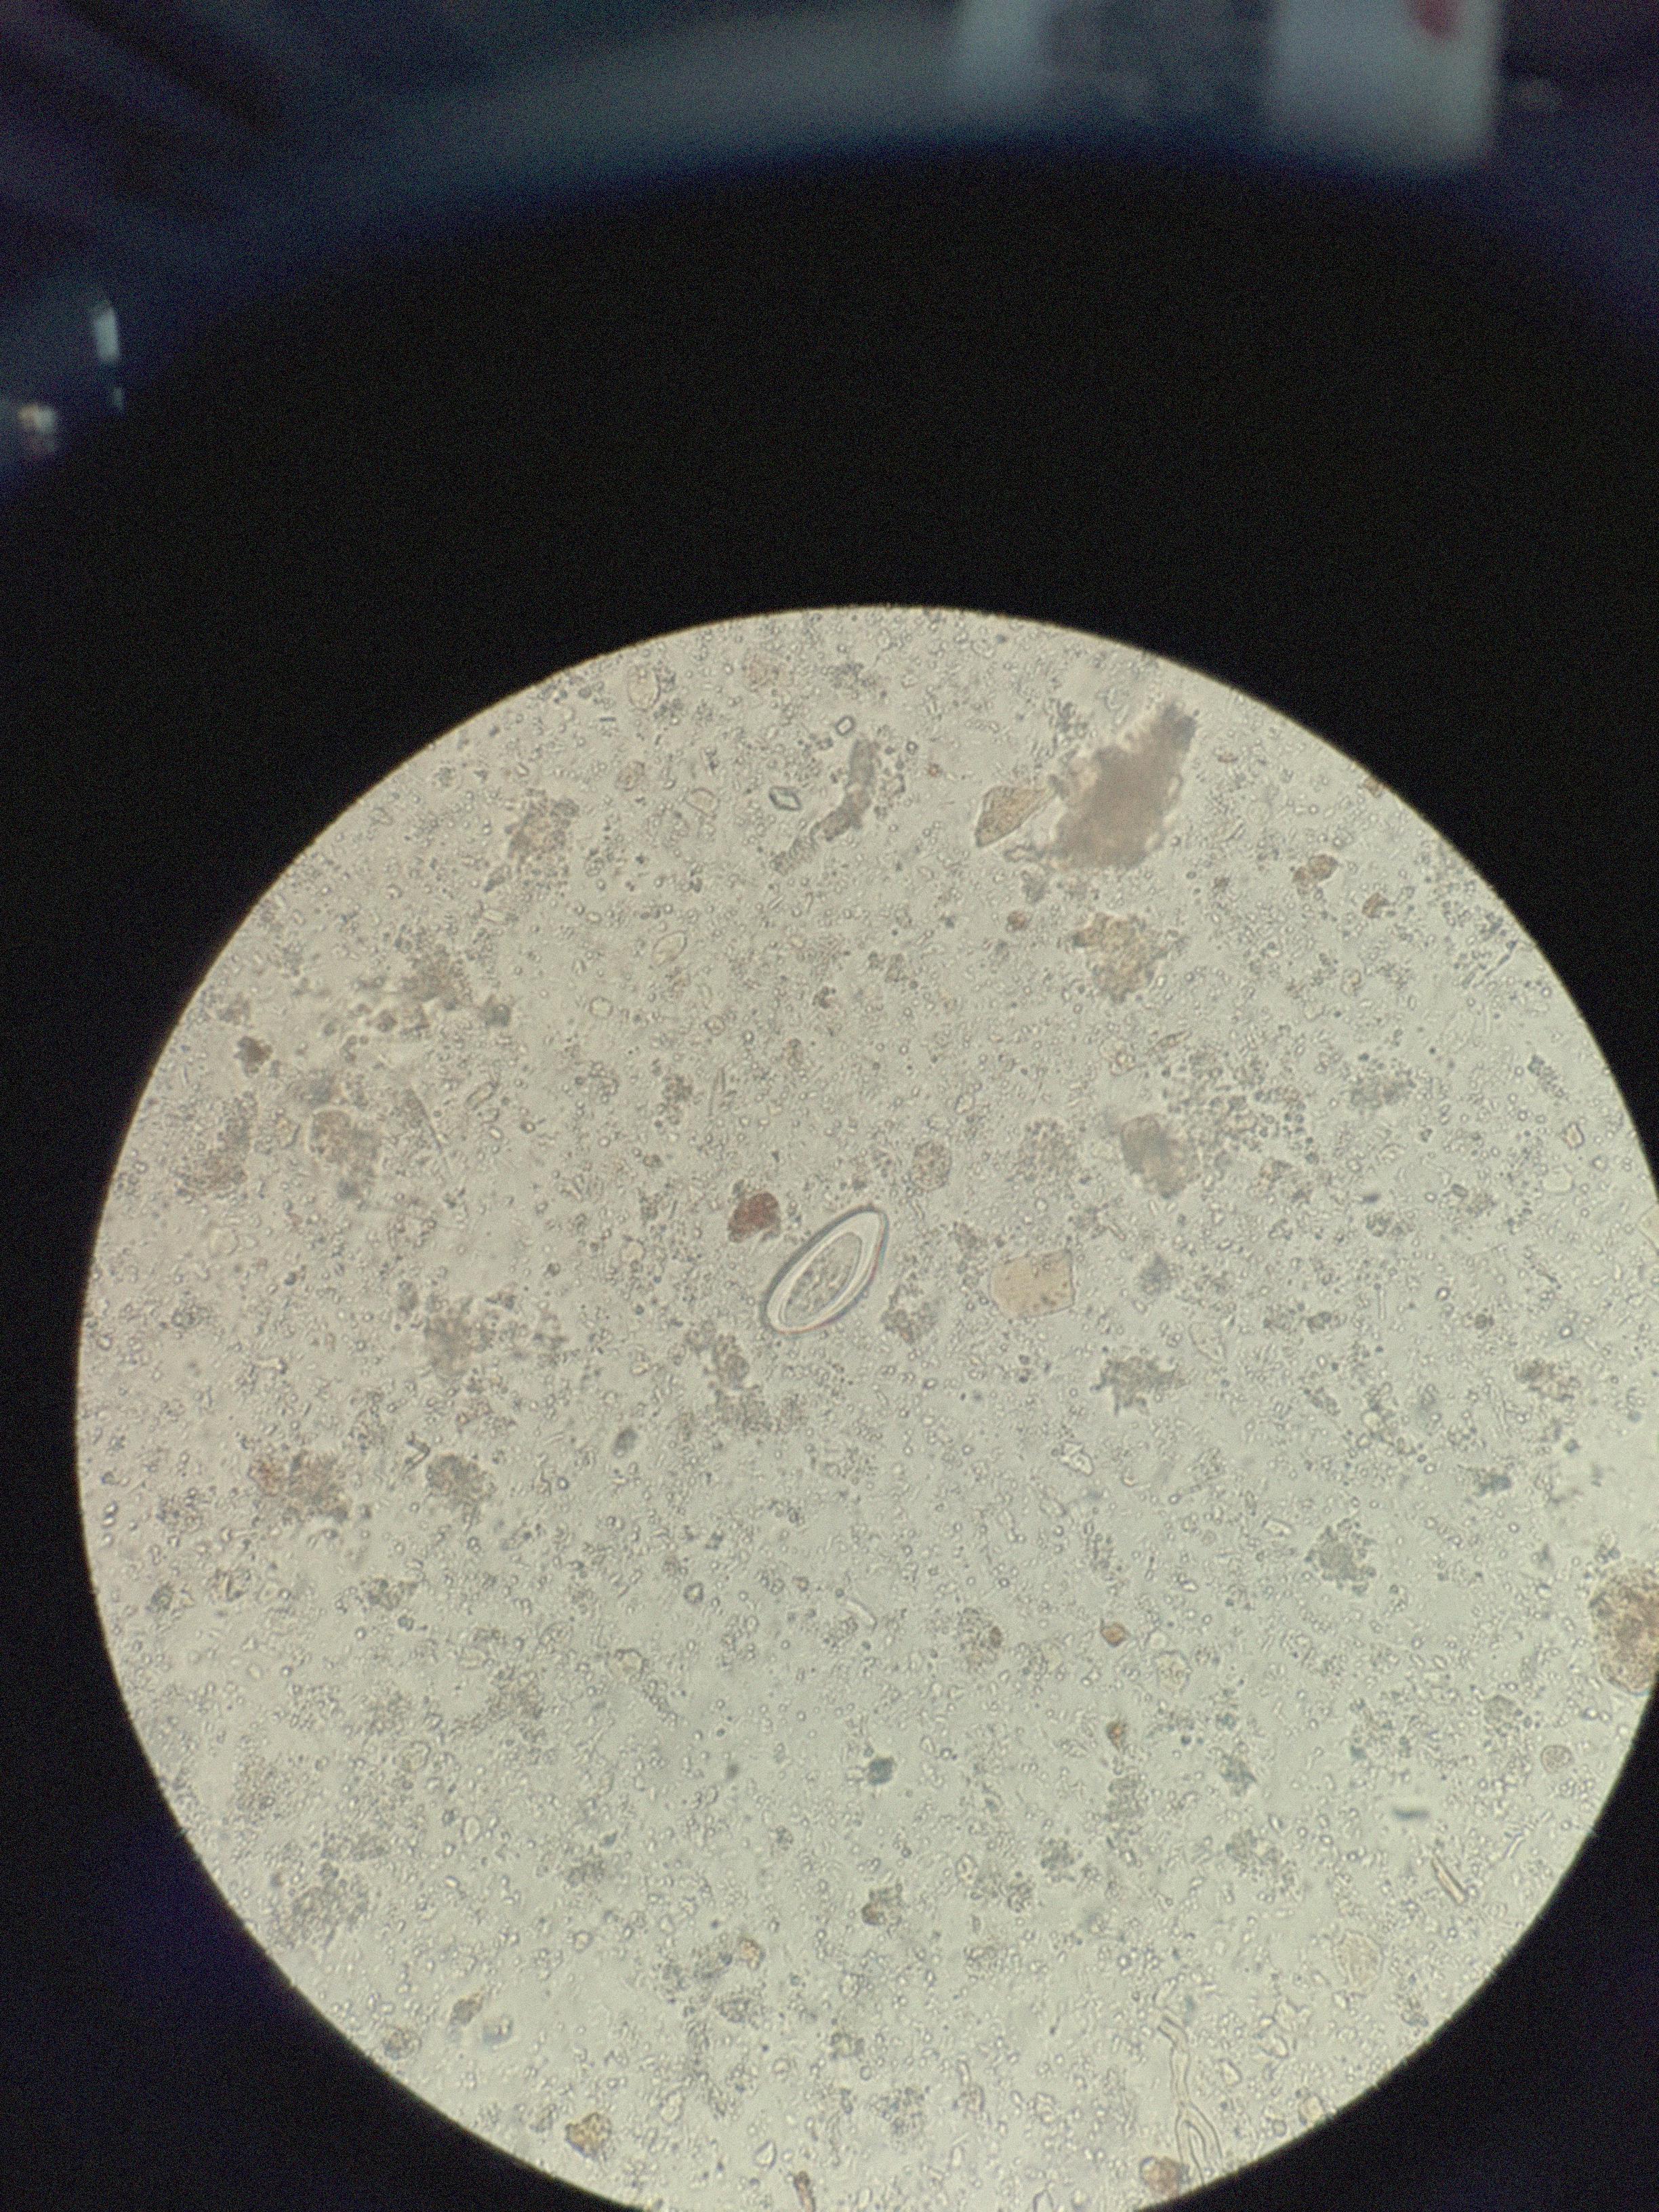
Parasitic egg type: Enterobius vermicularis